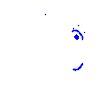
Particle: electron